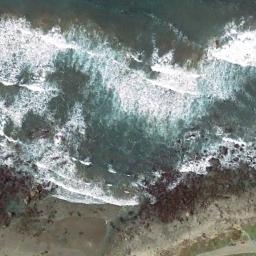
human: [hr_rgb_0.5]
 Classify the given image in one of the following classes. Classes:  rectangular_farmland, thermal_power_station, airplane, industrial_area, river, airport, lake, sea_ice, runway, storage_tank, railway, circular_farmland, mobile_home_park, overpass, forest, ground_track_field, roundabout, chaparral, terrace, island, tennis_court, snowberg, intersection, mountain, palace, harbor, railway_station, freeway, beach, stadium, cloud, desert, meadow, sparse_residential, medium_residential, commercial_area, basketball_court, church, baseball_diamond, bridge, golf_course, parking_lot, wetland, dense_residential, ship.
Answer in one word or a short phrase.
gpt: beach